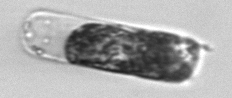
Label: Hemiaulus